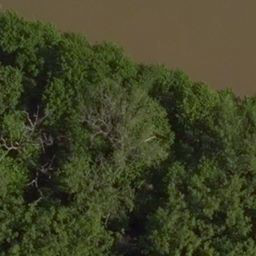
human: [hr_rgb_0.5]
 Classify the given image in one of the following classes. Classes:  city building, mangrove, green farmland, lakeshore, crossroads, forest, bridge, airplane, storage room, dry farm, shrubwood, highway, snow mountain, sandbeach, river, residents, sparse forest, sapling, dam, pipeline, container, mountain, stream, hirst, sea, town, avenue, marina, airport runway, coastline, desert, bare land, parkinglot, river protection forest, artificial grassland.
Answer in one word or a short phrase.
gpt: river protection forest